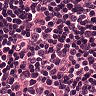
Metastatic tissue present: no